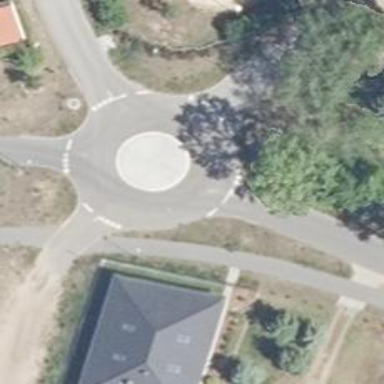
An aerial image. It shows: Road with "give way" sign.